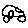
Label: car